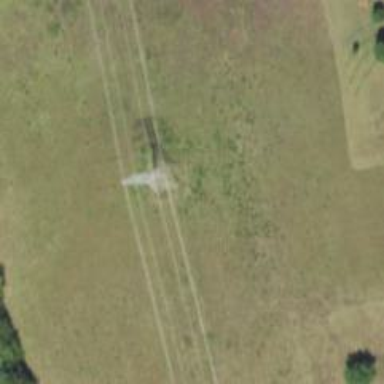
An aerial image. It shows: Lattice structure tower.